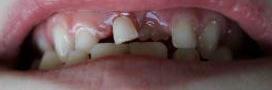
Condition: hypodontia